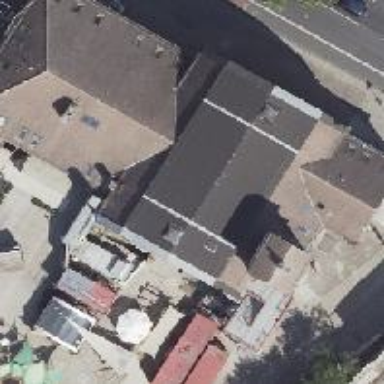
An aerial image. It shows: Lively nightclub.